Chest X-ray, PA view. Patient: 56 years old, sex M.
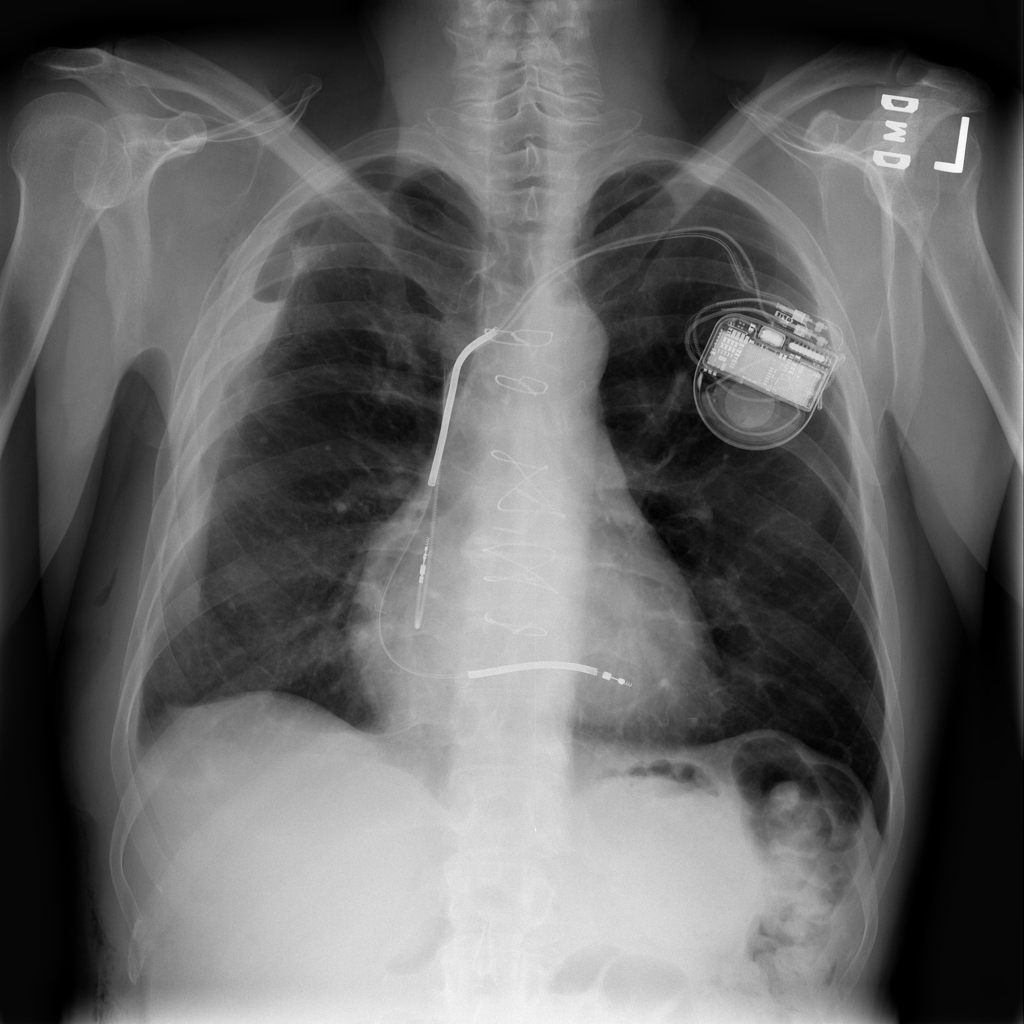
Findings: Emphysema